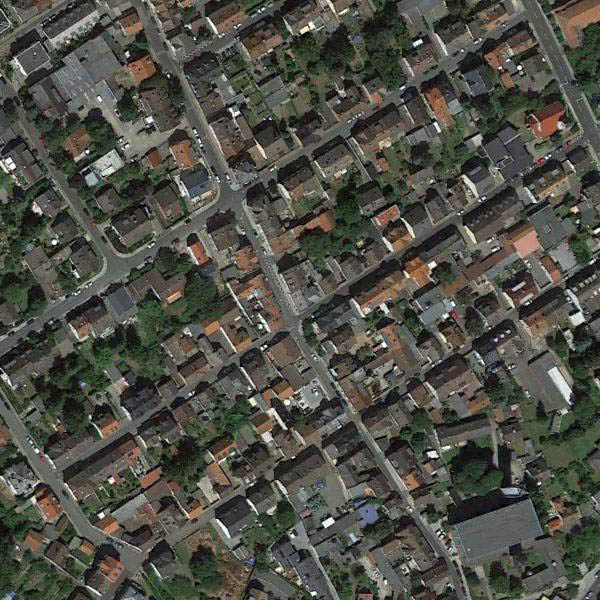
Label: DenseResidential